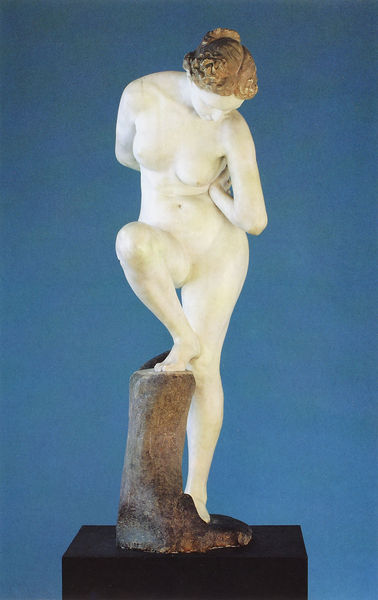
Titel: Badende, sich im Wasser spiegelnd
Künstler: Max Klinger
Schlagwörter: akt, baum, blau, hand, kopf, körper, nackt, weiß, braun, brust, busen, ellbogen, frau, haar, marmor, dame, jung, gesicht, knoten, sockel, stein, baumstamm, stamm, figur, haare, gebeugt, locken, scheitel, schulter, skulptur, statue, bein, brüste, dutt, zopf, büste, glatt, granit, kontrapost, nackte, podest, brustwarze, knie, vagina, zehen, geneigt, foto, unten, stütze, fuss, photo, ausstellung, hüfte, baumstumpf, statur, taile, nippel, dam, tamm, blick nach unten, schambereich, nach unten blickend, albaster, auf den boden blicken